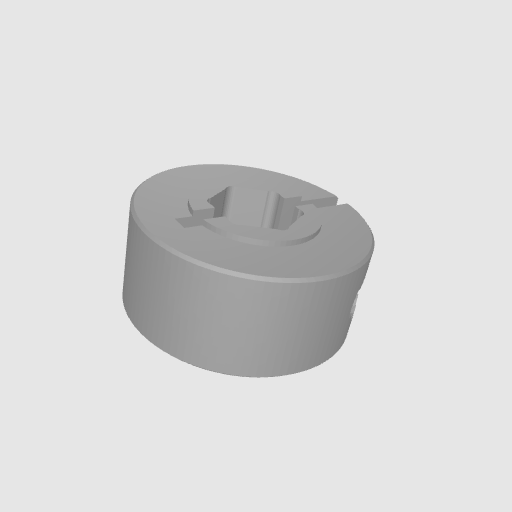
Part: ClampCollar8RID